Field crop: maize
Growth stage: 1
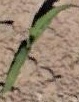
Species: maize